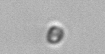
Label: nanoplankton_mix